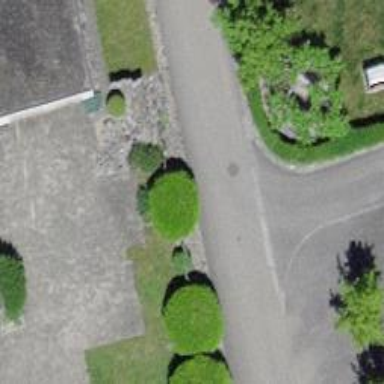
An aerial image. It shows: Asphalt road in residential area.